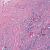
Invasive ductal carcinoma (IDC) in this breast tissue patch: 1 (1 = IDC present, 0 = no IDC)